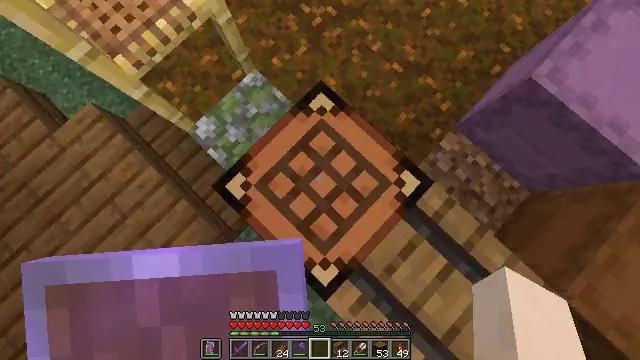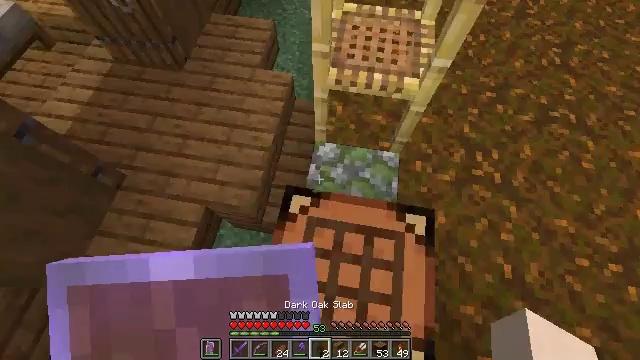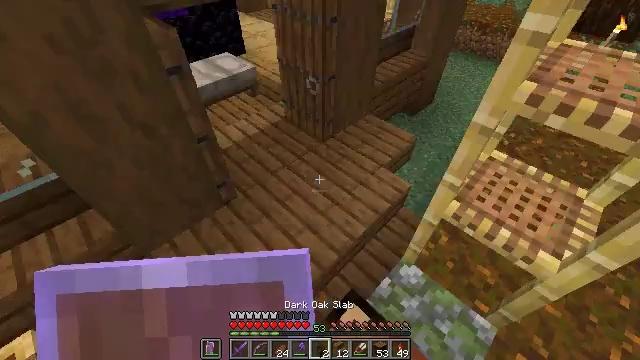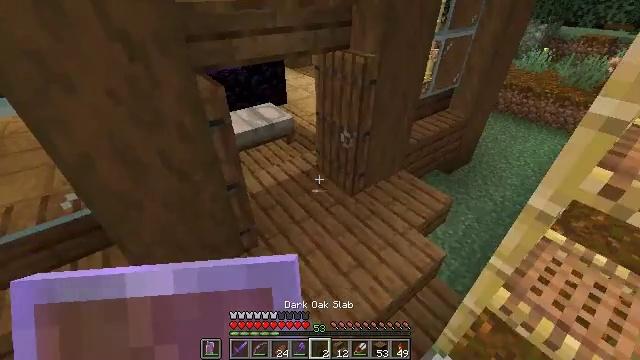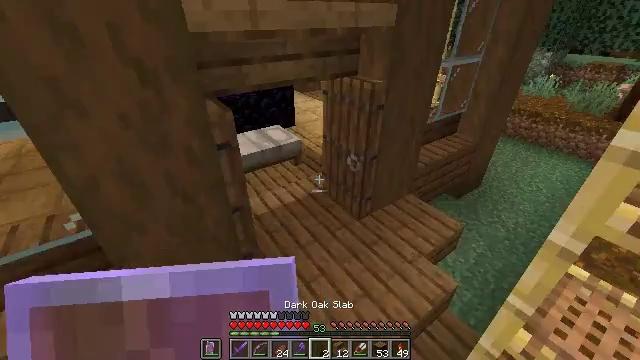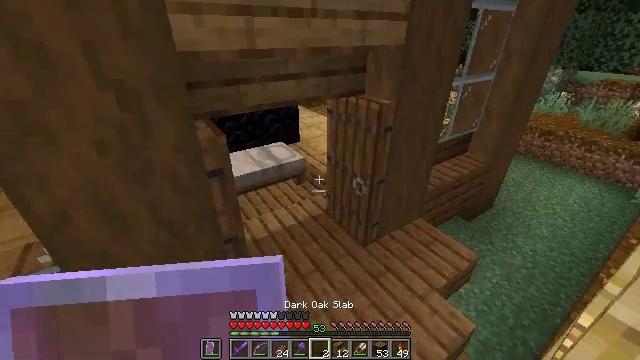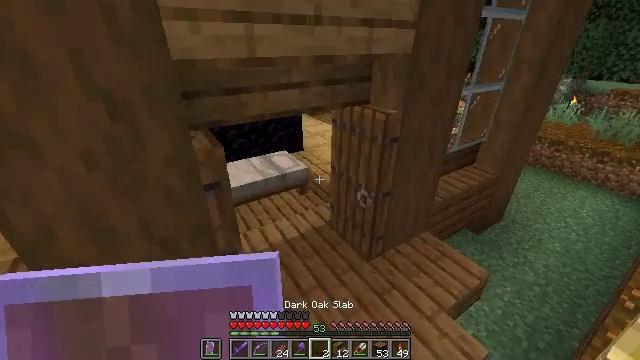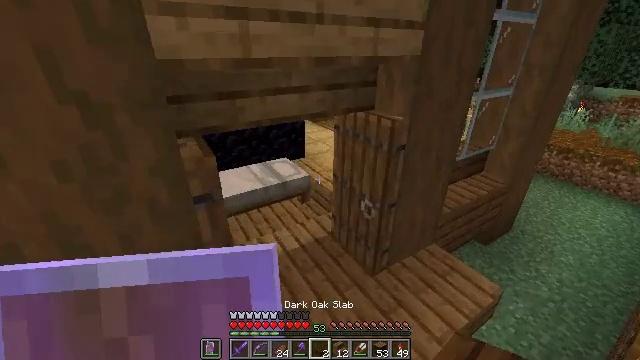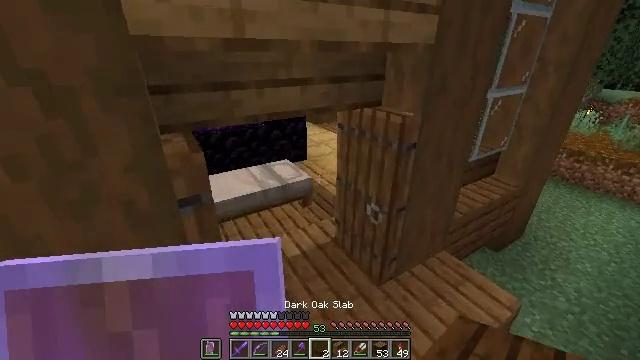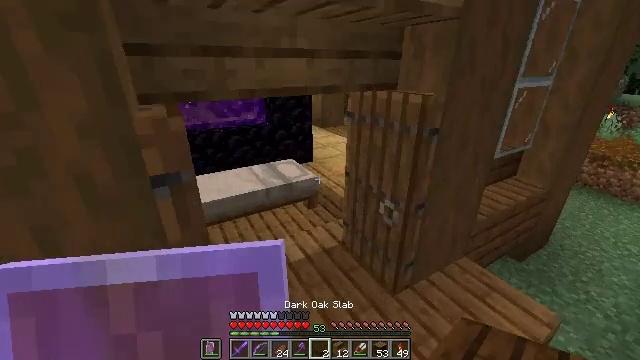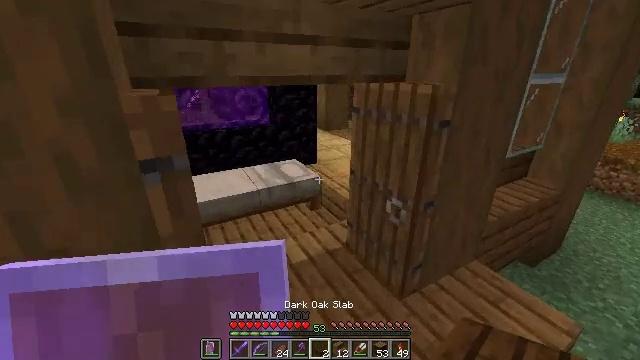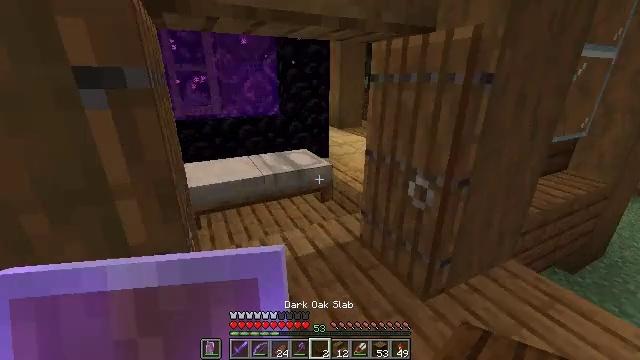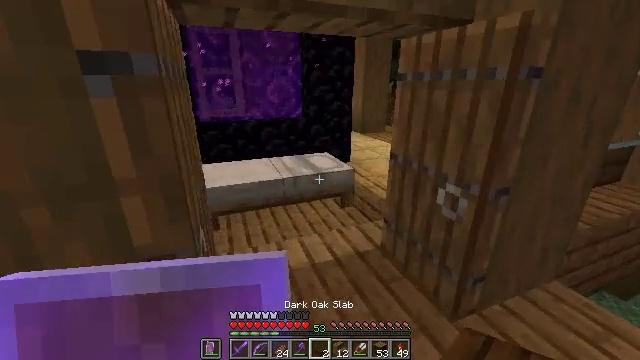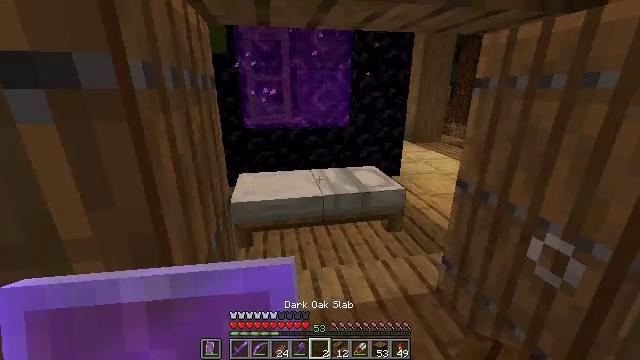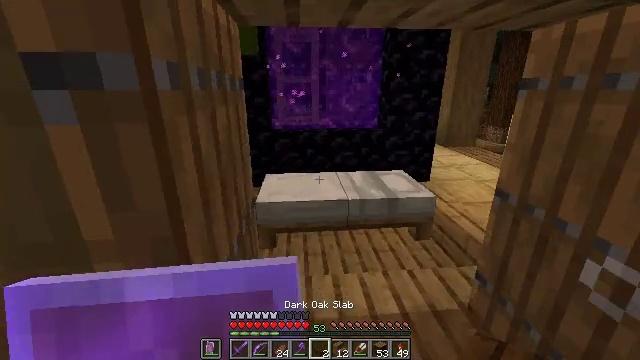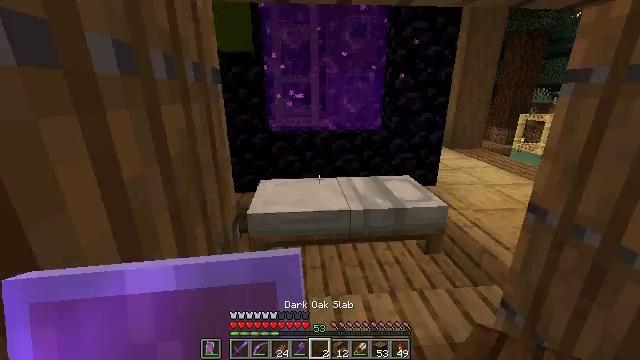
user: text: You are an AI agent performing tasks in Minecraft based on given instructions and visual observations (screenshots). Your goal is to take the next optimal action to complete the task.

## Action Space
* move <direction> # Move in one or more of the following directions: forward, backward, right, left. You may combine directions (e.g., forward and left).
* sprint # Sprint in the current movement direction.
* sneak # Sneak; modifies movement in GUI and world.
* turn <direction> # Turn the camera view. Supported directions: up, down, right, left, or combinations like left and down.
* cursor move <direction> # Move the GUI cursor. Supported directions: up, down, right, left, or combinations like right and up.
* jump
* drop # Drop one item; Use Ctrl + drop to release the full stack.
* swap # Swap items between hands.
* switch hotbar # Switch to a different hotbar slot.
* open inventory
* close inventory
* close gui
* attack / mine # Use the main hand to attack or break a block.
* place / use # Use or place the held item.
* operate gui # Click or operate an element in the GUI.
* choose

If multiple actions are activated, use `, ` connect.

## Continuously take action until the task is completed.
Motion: motion action
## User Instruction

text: Break the bookshelf for books.
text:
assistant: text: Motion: turn left and up
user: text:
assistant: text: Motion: move forward, turn left and up
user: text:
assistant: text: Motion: move forward, turn left and up
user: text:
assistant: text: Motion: move forward, turn left and up
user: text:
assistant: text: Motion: move forward, turn left and up
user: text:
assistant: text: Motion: move forward, turn left and up
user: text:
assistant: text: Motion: move forward, turn up
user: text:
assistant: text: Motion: move forward
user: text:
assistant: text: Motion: move forward, turn left and up
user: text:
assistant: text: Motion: move forward, turn up
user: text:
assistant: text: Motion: move forward, turn left and up
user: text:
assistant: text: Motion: move forward, turn left and up
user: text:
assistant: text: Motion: move forward, turn left and up
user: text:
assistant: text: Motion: move forward, turn left
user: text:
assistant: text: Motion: move forward
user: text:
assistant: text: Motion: move forward
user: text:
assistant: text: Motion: move forward
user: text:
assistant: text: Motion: move forward
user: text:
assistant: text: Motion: move forward, turn right
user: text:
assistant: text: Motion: move forward, turn right
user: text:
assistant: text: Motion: move forward, turn right and down
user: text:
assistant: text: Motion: move forward, turn right and down
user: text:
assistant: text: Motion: move forward, turn right and down
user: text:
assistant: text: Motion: move forward, turn right and down
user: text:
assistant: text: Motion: move forward and move right, sprint
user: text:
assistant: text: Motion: move forward and move right, sprint
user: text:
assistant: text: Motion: move forward and move right, sprint, turn left
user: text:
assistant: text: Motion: move forward, sprint, turn left and up
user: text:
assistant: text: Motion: move forward, sprint, turn left and up
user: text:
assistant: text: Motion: move forward, sprint, turn left and up